Interaction volume radius: 5 \u00c5
Interaction volume height: 25 \u00c5
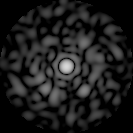
Disorder parameter: 0.8583